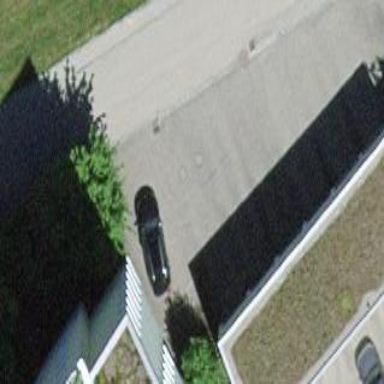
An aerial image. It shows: Parking area.